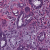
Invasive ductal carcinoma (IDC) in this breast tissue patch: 1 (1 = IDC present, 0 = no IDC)